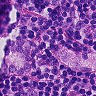
Metastatic tissue present: yes